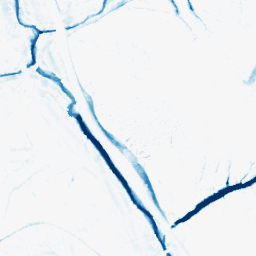
Category: morphological
Decomposition family: morphological_ellipse
Decomposition parameters: operation: closing
width: 10
height: 10
Upsampling method: lanczos
Upsampling parameters: scale: 2
Upsampling scale: 2